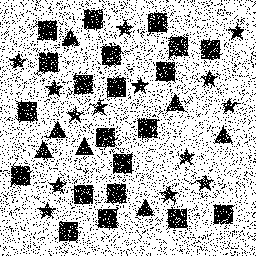
Squares: 21
Triangles: 7
Stars: 14
Total shapes: 42